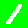
Digit: 1